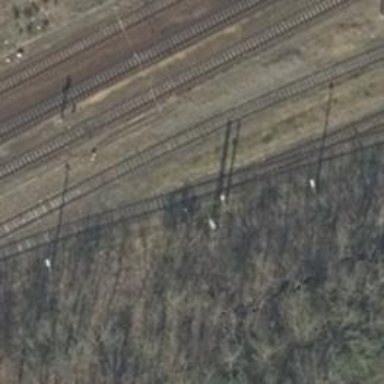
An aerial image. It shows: Railway yard in service.